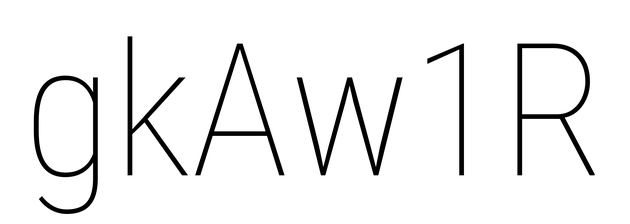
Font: Roboto_Condensed_Thin